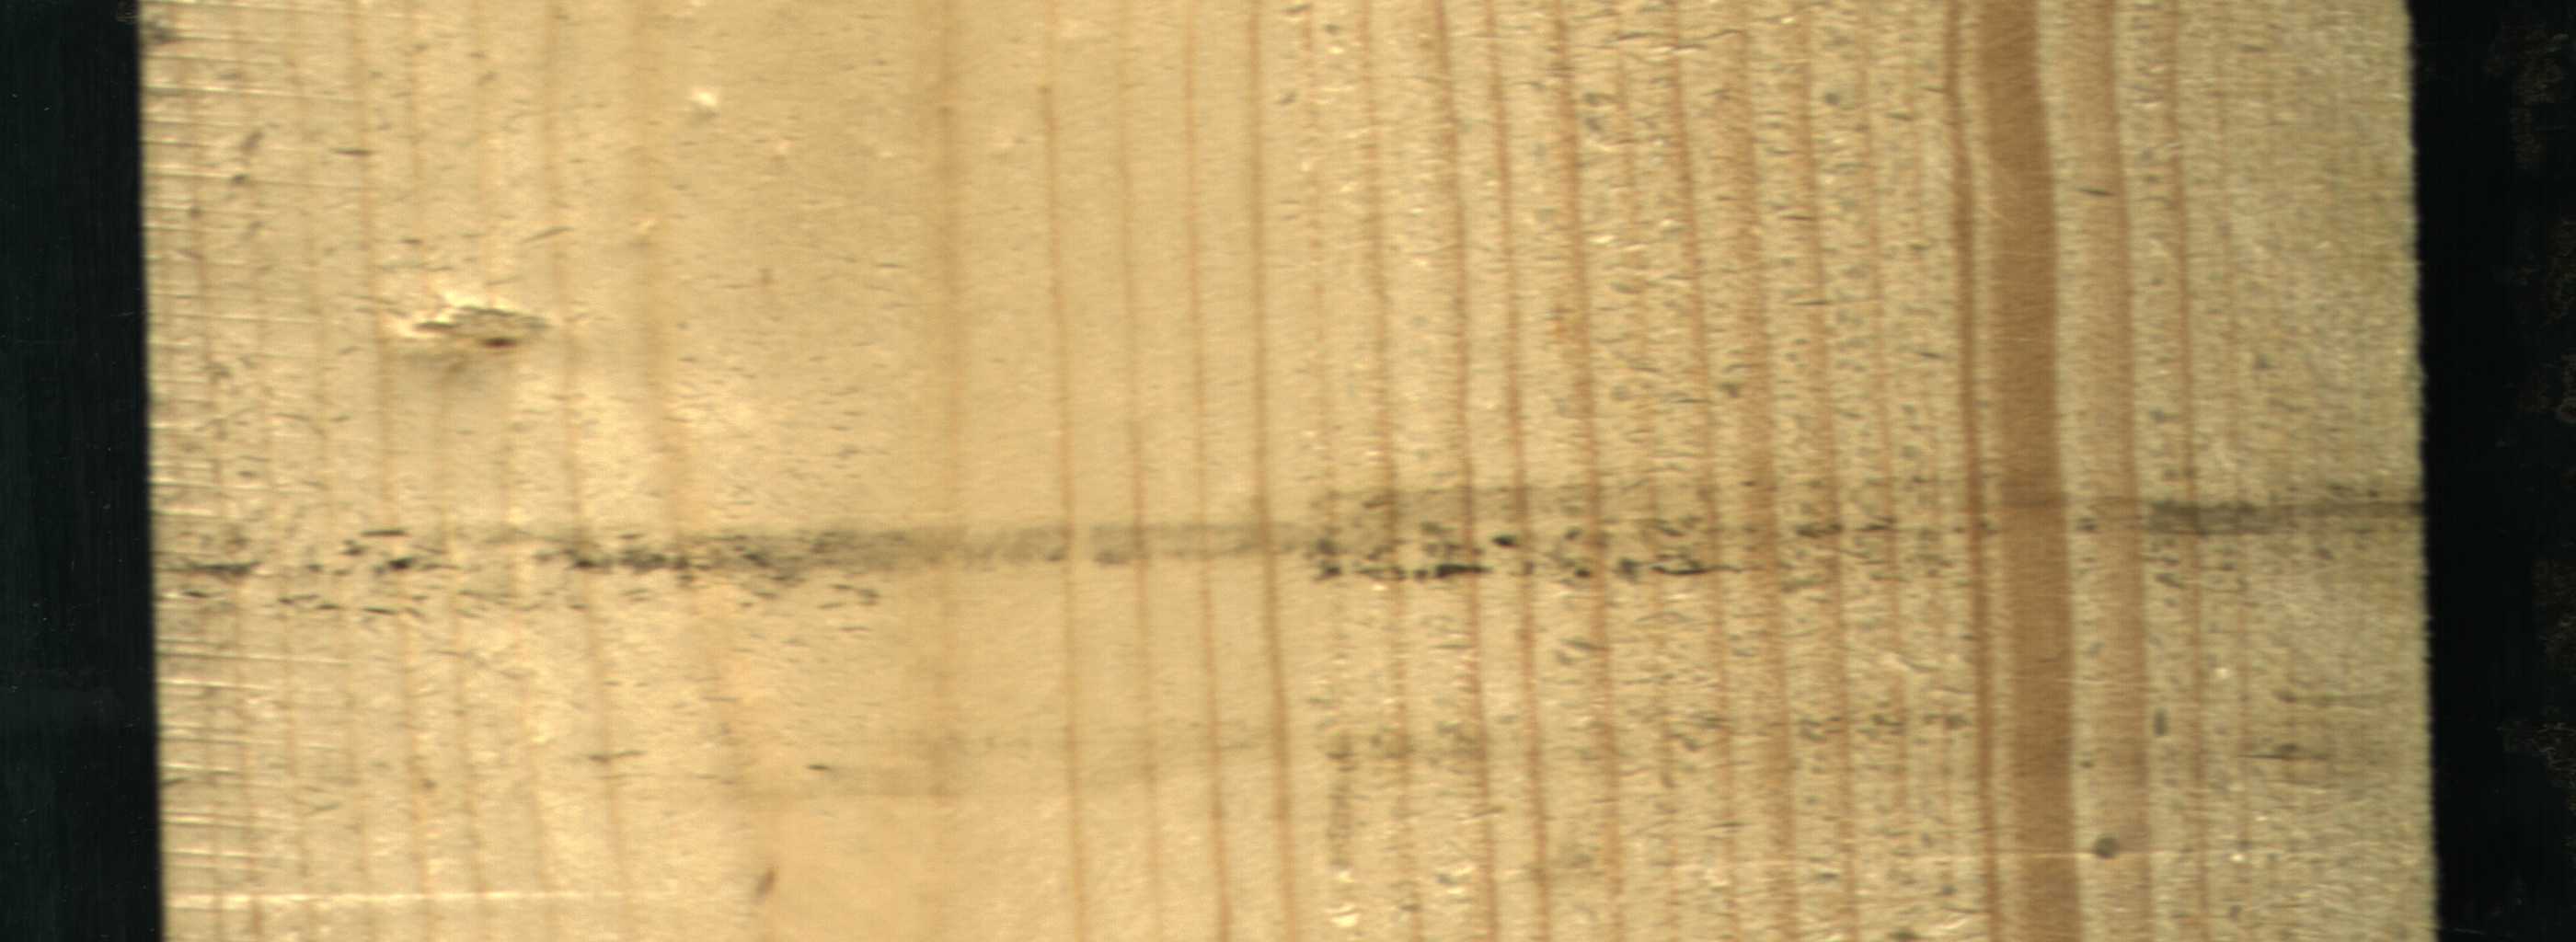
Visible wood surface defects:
Quartzity
Live_Knot